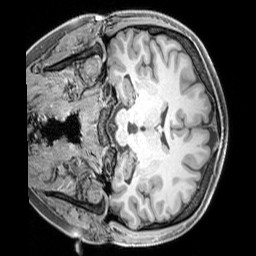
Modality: T1w
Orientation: coronal
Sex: female
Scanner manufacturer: siemens
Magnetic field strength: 3 T
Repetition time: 2.3 s
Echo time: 0.00226 s